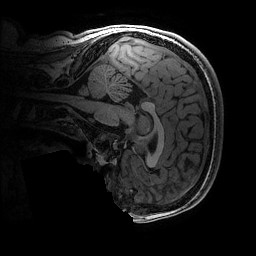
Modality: T1w
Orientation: sagittal
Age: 15
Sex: male
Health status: ill
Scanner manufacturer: ge
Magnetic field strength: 3 T
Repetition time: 0.007664 s
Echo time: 0.00342 s